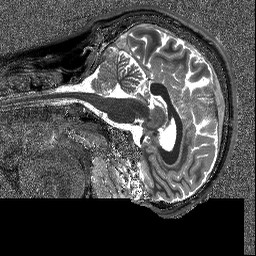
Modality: T1map
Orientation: sagittal
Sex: male